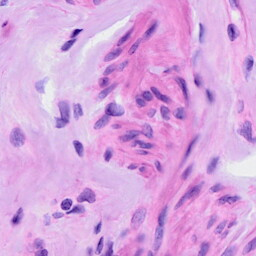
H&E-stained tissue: Ovarian